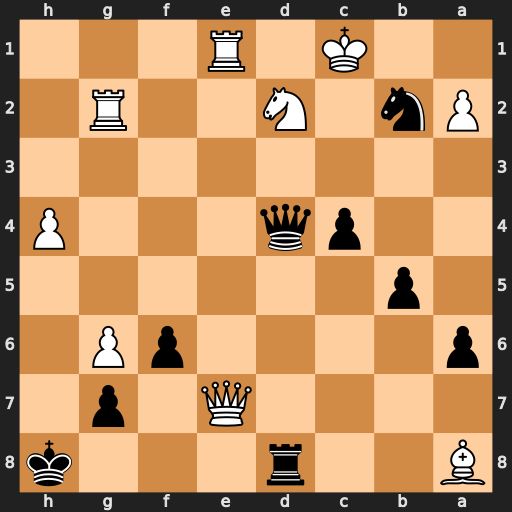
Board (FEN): B2r3k/4Q1p1/p4pP1/1p6/2pq3P/8/Pn1N2R1/2K1R3
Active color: b
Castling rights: -
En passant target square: -
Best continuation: Nd3+ Kd1 Qa1+ Nb1 Qxb1+